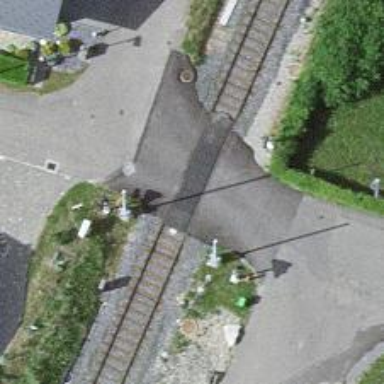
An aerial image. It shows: Railway level crossing.